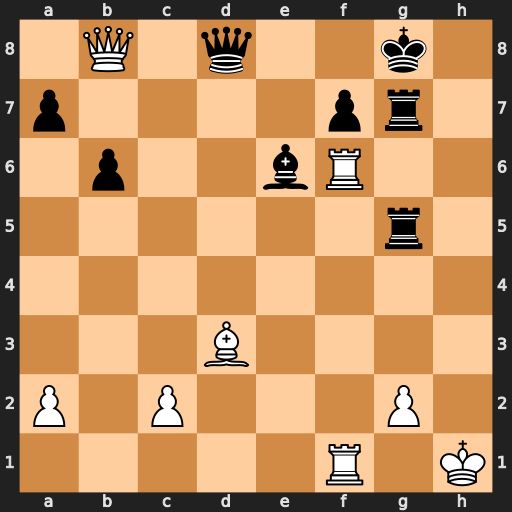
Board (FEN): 1Q1q2k1/p4pr1/1p2bR2/6r1/8/3B4/P1P3P1/5R1K
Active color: w
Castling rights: -
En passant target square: -
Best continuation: Qxd8#